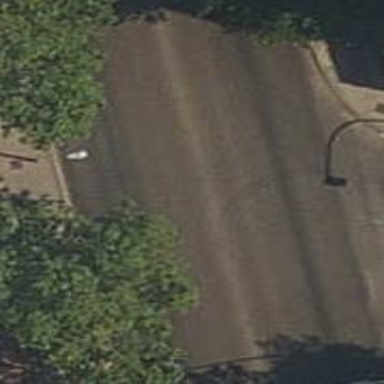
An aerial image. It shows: Road with traffic signals.